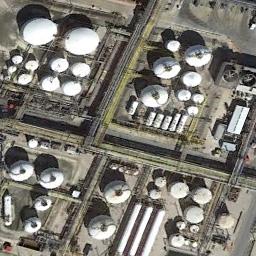
Label: storage tanks